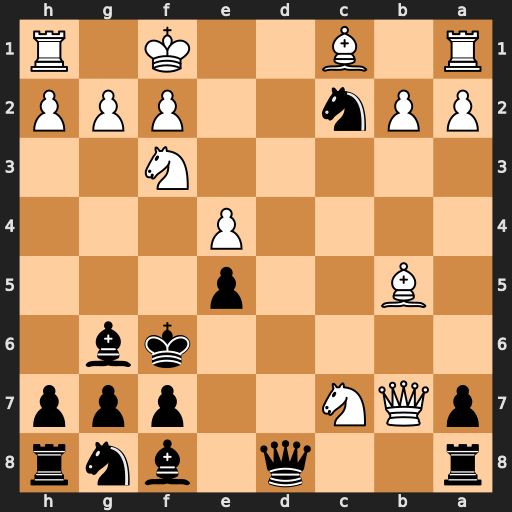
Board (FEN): r2q1bnr/pQN2ppp/5kb1/1B2p3/4P3/5N2/PPn2PPP/R1B2K1R
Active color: b
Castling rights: -
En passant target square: -
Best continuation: Qd1+ Ne1 Qxe1#